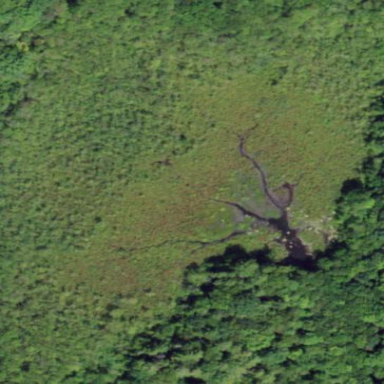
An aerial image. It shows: Marsh wetland.